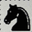
Piece: bN